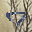
Label: 7